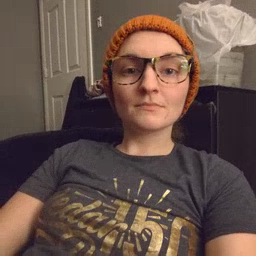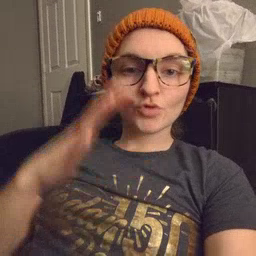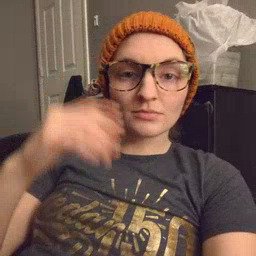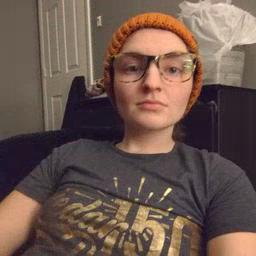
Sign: helicopter